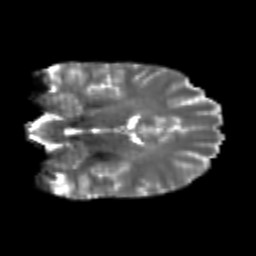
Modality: T2w
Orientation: coronal
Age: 20
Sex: female
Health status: healthy
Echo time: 0.074 s